Interaction volume radius: 10 \u00c5
Interaction volume height: 40 \u00c5
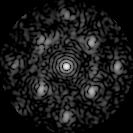
Disorder parameter: 0.4314